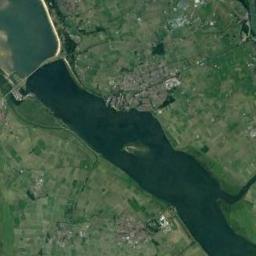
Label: river